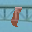
Label: 1